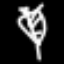
Label: leaf